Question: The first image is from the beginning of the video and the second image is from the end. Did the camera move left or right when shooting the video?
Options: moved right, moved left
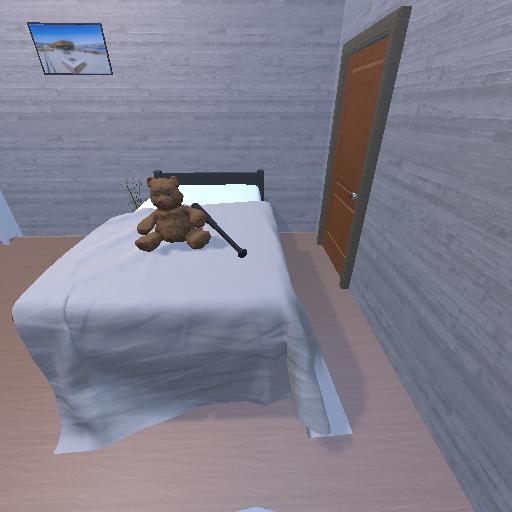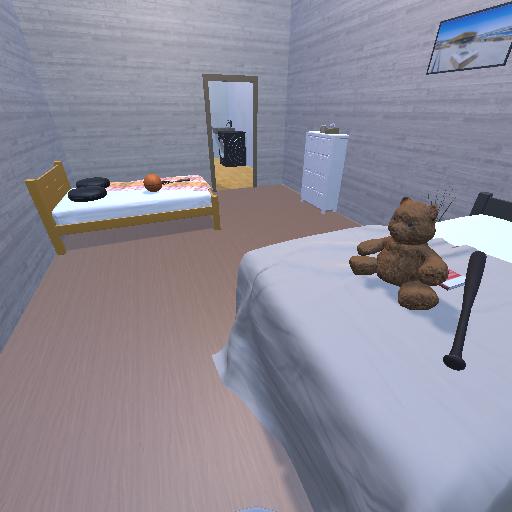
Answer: moved right